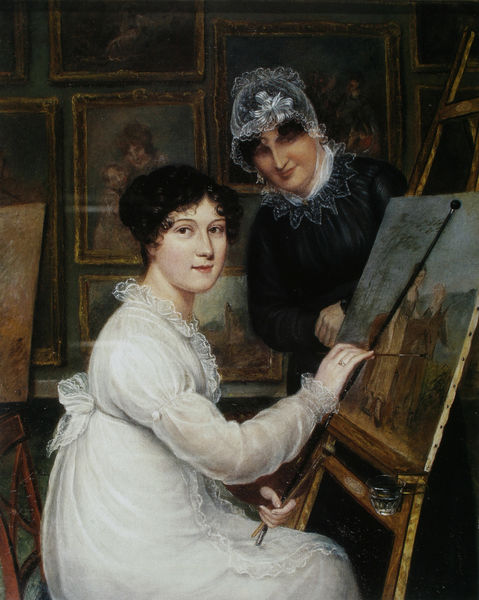
Titel: Selbstporträt mit ihrer Mutter
Künstler: Rolinda Sharples
Standort: Bristol
Institution: City Museum and Art Gallery
Schlagwörter: baum, blau, dunkel, gemälde, hand, haut, schatten, wasser, weiß, frauen, grün, landschaft, mädchen, sitzen, braun, damen, frankreich, frau, frisur, glas, haar, hell, hintergrund, holz, kleid, kleider, licht, mund, nase, profil, raum, schwarz, stuhl, zimmer, blick, gürtel, schleier, tuch, haube, malerei, schleife, gesichter, jung, wand, arm, augen, blass, dienerin, falten, gesicht, halten, inkarnat, kragen, rahmen, spitze, ärmel, bild, bildnis, hände, portrait, porträt, öl, gold, haare, sitzend, kind, mutter, paar, spitzen, blässe, england, lippen, locken, ohren, zart, esel, oval, pferd, pferde, stock, kopfbedeckung, lächeln, taille, magd, bilder, bilderrahmen, modell, düster, lehne, zwei, lehrerin, röcke, stab, moderne, farben, farbe, romantik, blue, red, white, women, black, dress, green, lace, lady, nose, painting, room, seated, tapete, wall, weib, weiber, witwe, woman, kopftuch, atelier, maler, malerin, staffelei, staffellei, pictures, pink, servant, zofe, brown, junge, rüschen, ölfarbe, ölfarben, fein, selbstporträt, ring, galerie, zuschauerin, wei, hell dunkel, amme, bub, porträts, künstler, leinwand, kunst, künstlerin, malen, palette, pinsel, biedermeier, halbprofil, durchsichtig, landscape, sash, stand, lebhaft, spitzenkragen, drawing, malstock, stafflei, empire, josephine, frame, bonnet, cap, faces, paintings, frames, art, iss, artist, easel, gallery, painter, studio, ehering, kontast, malt, gemäde, brush, munt, canvas, paint, schülerin, freundin, schmunzeln, hanging, voile, bow, lächleln, bending, self portrait, arbe, farbtopf, steffelei, küstlerin, bolderrahmen, ruffle, studie, european, leindwand, white dress, telier, s, brushes, turned, regency, easle, paint brush, wiber, mahlt, lace cap, оапов, mahlstick